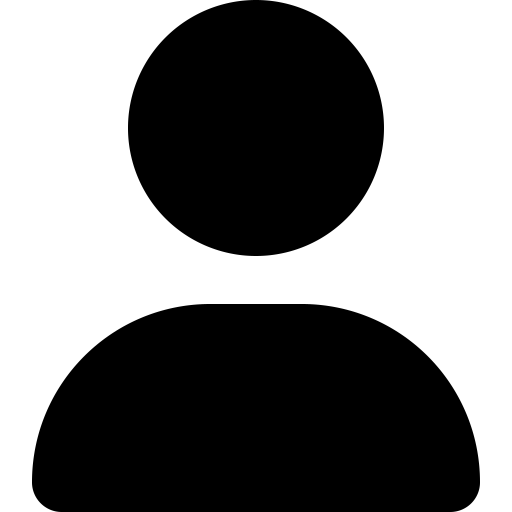
Tags: icon, FontAwesome, fa-icon, solid, user